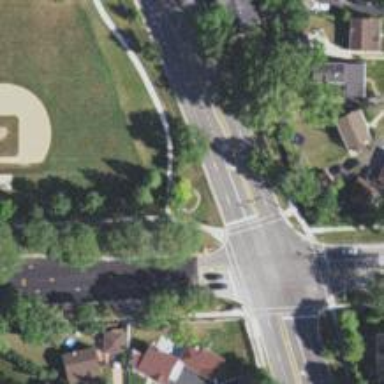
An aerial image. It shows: Footway with marked crossing lines.